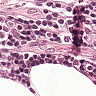
Metastatic tissue present: no